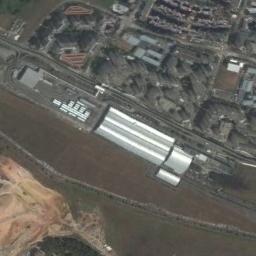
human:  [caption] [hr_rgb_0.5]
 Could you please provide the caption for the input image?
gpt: There is a railway station under construction in the suburbs .

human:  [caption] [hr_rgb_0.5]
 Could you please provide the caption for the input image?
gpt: Many buildings are beside the railway station .

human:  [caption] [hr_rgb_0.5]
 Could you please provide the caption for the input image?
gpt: The railway station has some railways and a big white building and the railway station is between some buildings and the wasteland .

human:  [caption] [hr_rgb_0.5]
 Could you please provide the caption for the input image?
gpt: The railway station is on the bare land next to some buildings .

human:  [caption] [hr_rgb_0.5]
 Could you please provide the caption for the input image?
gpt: There are some buildings and bare land beside the white railway station .